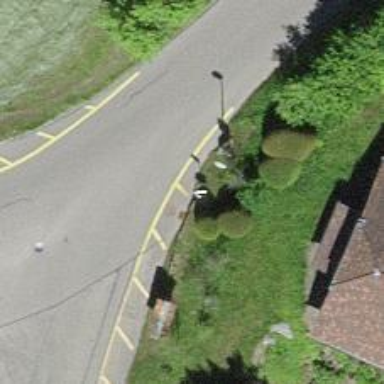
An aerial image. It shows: Bus stop with platform for public transport.